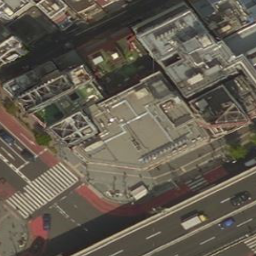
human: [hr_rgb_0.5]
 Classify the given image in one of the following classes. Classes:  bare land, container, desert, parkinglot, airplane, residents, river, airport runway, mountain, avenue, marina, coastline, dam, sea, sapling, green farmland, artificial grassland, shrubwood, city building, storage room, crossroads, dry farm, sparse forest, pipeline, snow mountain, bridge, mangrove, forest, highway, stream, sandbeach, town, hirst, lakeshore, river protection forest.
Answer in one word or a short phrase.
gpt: city building